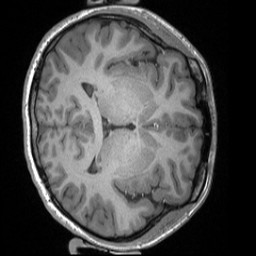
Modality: T1w
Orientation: axial